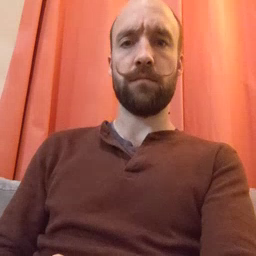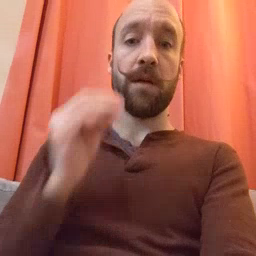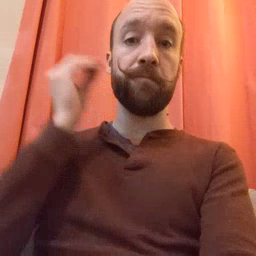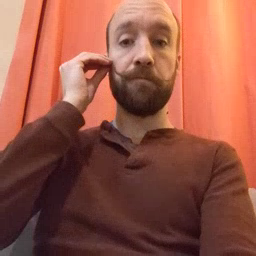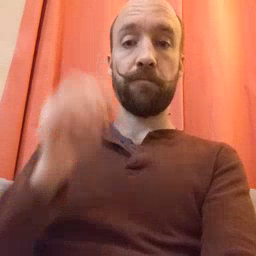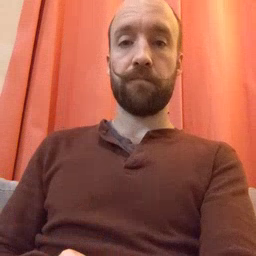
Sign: home